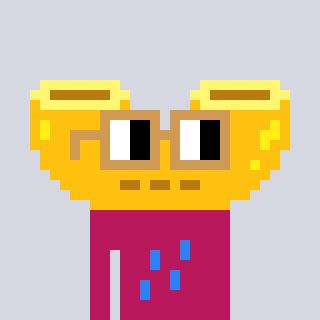
a pixel art character with square brown glasses, a macaroni-shaped head and a darkpink-colored body on a cool background